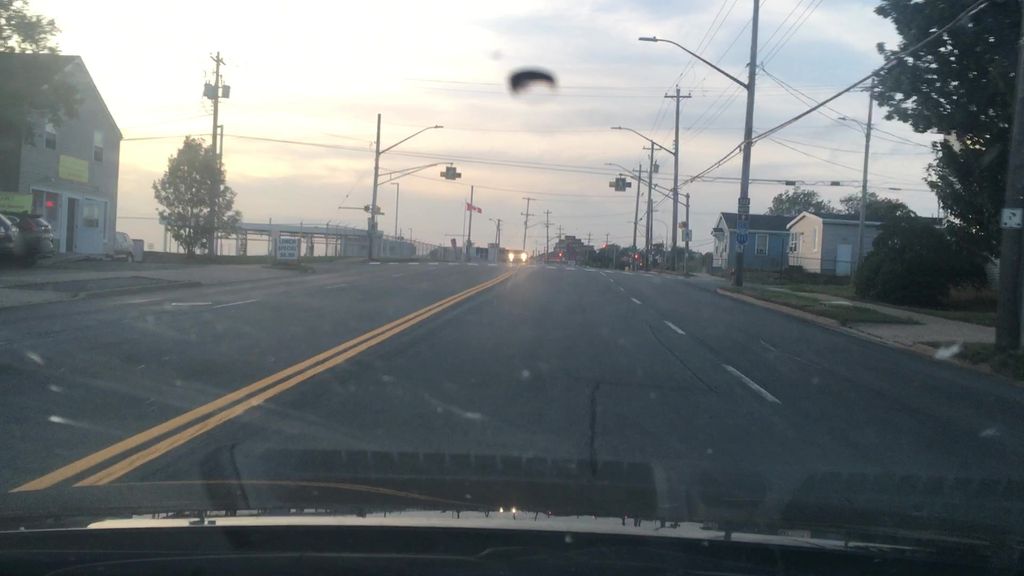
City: halifax